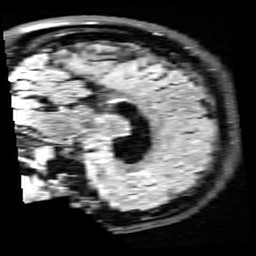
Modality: FLAIR
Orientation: sagittal
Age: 42
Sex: female
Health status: healthy
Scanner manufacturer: siemens
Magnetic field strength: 3 T
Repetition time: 9 s
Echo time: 0.088 s